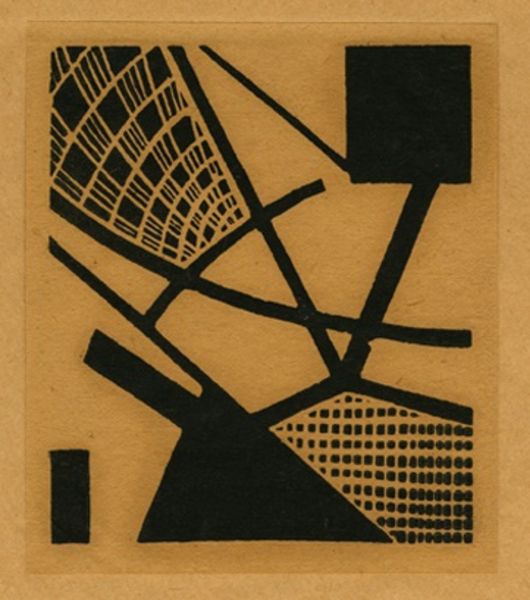
Titel: Abstract Design, Abstract Design
Künstler: M. Merkushev
Standort: Amherst (Massachusetts, USA)
Institution: Mead Art Museum, Amherst College
Schlagwörter: white, black, modern, print, woodcut, german, paper, black and white, dots, graphic, line, monochrome, abstract, small, square, art, hello, what, engraving, geometric, forms, lines, shapes, minimal, simple, composition, russian, geometrical, rectangular, triangle, pring, swiss, hi, curve, 1920, siged, linoleum